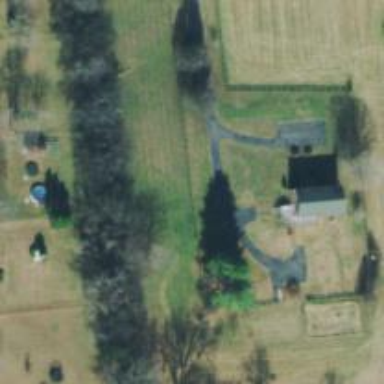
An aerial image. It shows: Driveway.